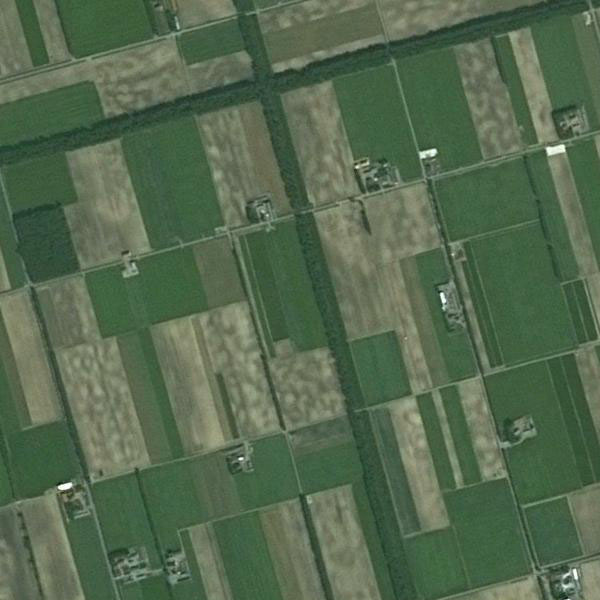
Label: Farmland